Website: lowes
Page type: review-order
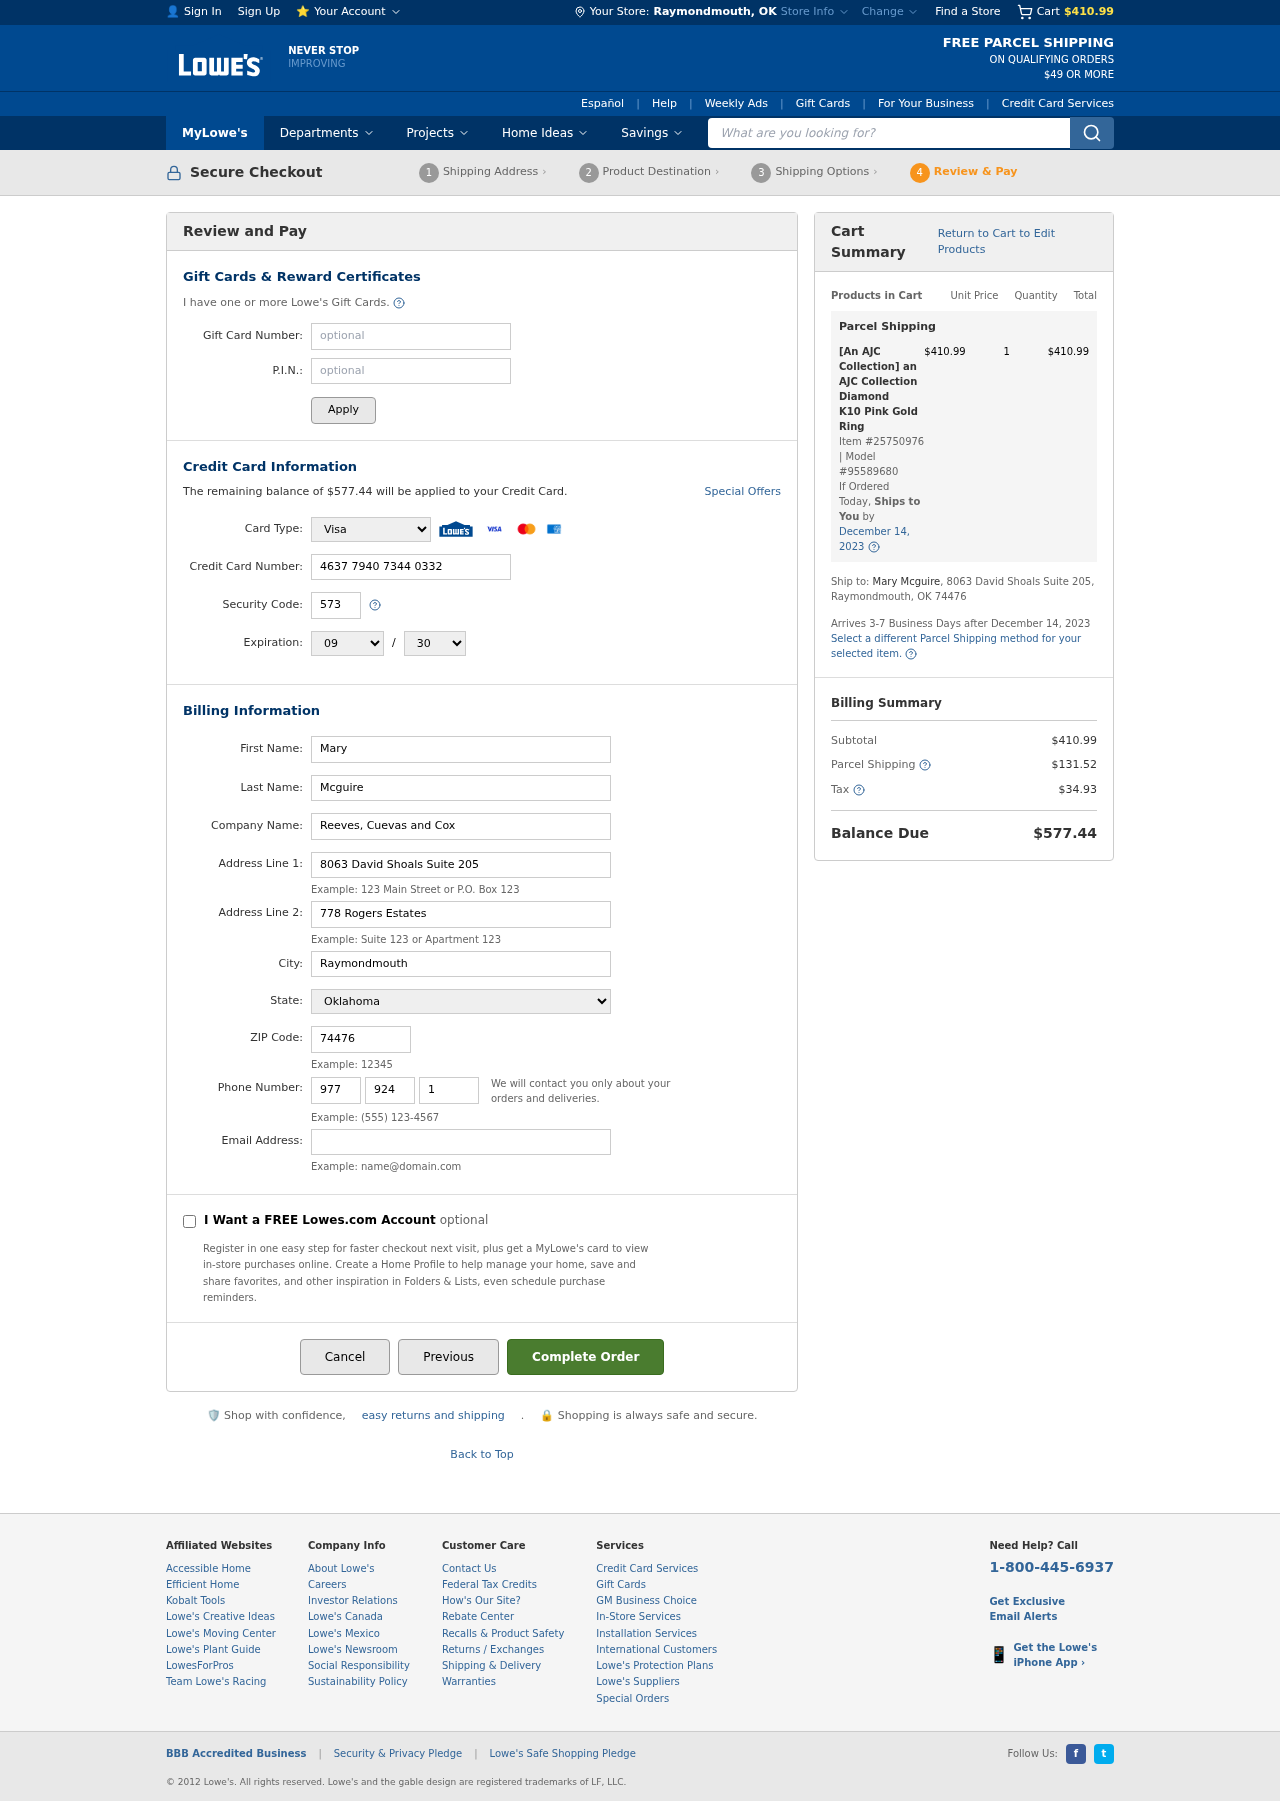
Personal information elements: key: PII_CARD_CVV
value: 573
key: PII_CARD_EXPIRY_MONTH
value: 09
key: PII_CARD_EXPIRY_YEAR
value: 30
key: PII_CARD_NUMBER
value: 4637 7940 7344 0332
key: PII_CARD_TYPE
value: Visa
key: PII_CITY
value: Raymondmouth
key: PII_CITY_STATE
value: Raymondmouth, OK
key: PII_COMPANY
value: Reeves, Cuevas and Cox
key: PII_EMAIL
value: mmcguire@hotmail.com
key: PII_FIRSTNAME
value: Mary
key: PII_LASTNAME
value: Mcguire
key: PII_PHONE_AREA
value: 977
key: PII_PHONE_PREFIX
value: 924
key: PII_PHONE_SUFFIX
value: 1146
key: PII_POSTCODE
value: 74476
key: PII_STATE
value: Oklahoma
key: PII_STREET
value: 8063 David Shoals Suite 205
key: PII_STREET2
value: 8063 David Shoals Suite 205
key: PII_STREET2
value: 778 Rogers Estates
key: PII_FULLNAME2
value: Mary Mcguire
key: PII_CITY_STATE_ZIP2
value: Raymondmouth, OK 74476
Product elements: key: PRODUCT1_NAME
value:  [An AJC Collection] an AJC Collection Diamond K10 Pink Gold Ring
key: PRODUCT1_PRICE
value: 410.99
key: PRODUCT1_QUANTITY
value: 1
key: PRODUCT1_ITEM_NUMBER
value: Item #25750976
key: PRODUCT1_MODEL_NUMBER
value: Model #95589680
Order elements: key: ORDER_SUBTOTAL
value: $410.99
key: ORDER_BALANCE_DUE
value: $577.44
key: ORDER_SHIPPING_DATE
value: December 14, 2023
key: ORDER_ITEM_TOTAL
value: $410.99
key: ORDER_SHIPPING_DATE2
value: December 14, 2023
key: ORDER_SHIPPING_COST
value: $131.52
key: ORDER_TAX
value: $34.93
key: ORDER_TOTAL
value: $577.44
Search elements: key: HEADER_SEARCH
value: What are you looking for?